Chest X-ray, PA view. Patient: 30 years old, sex M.
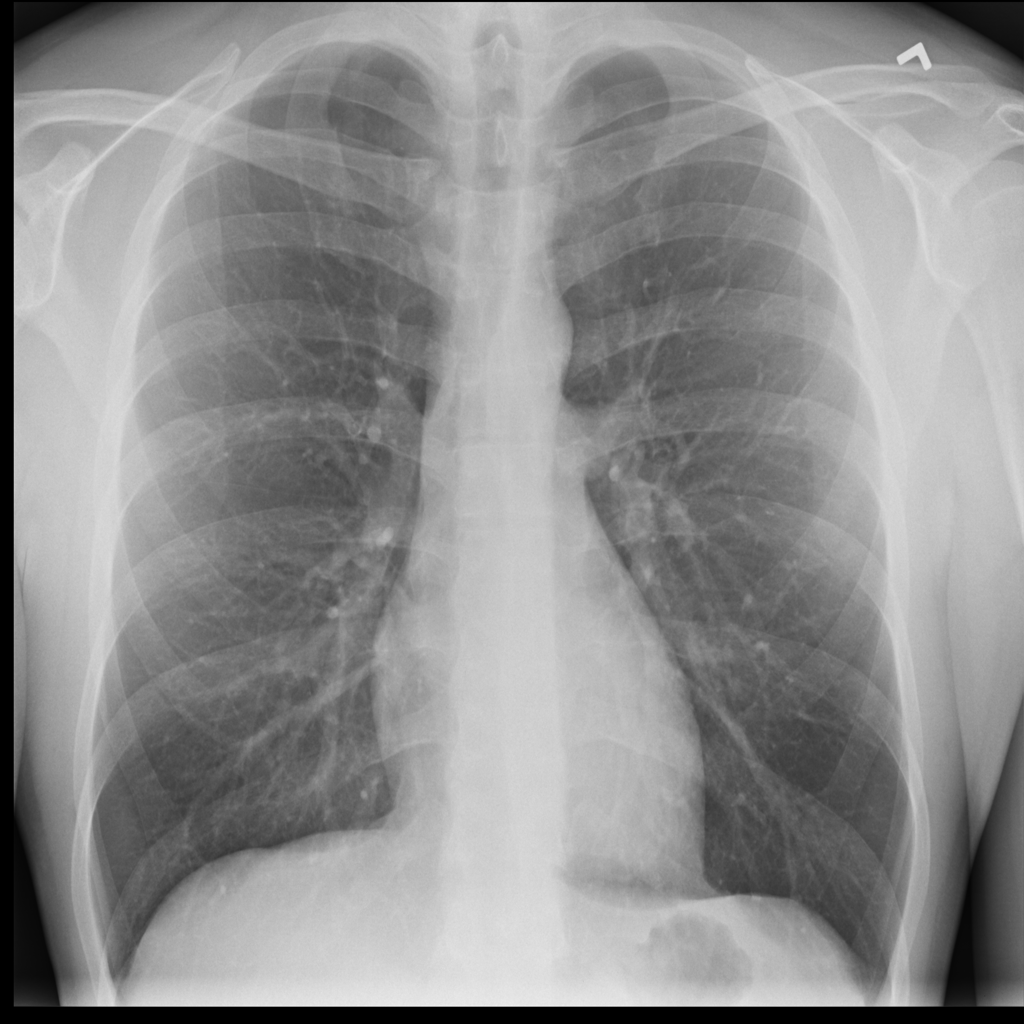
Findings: No Finding